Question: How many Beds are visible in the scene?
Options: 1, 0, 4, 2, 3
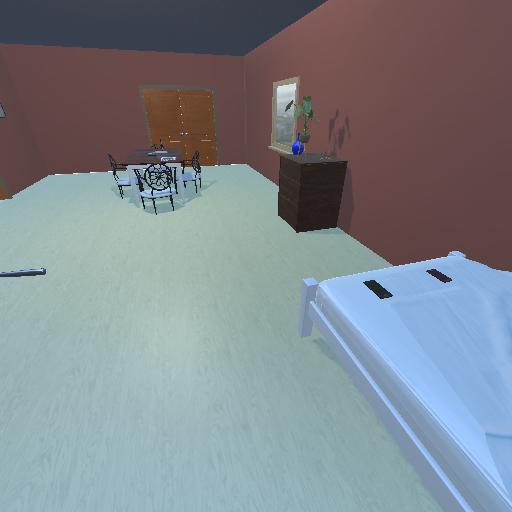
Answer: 1